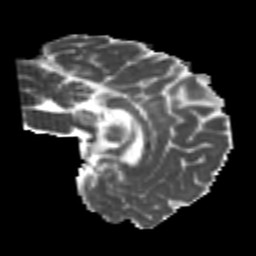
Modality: MD
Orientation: sagittal
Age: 22
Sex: male
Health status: healthy
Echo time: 0.074 s